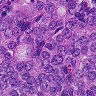
Metastatic tissue present: yes